Current action and preconditions to check: path_clear

Your task: For each precondition in the list above, predict whether it will hold at this action.

Consider the current scene as observed from the mobile robot's camera, and analyze the predicted future states of all dynamic agents (e.g., people, animals, vehicles, or any moving entities) within the NEXT SECOND.

IMPORTANT: Only answer "very likely" if you are absolutely certain—based on strong, clear evidence—that a dynamic agent will violate the precondition in the predicted future state. Do NOT answer "very likely" for unlikely, ambiguous, or low-probability risks.

Ask yourself for each precondition: Is there a high probability, with clear and convincing evidence, that the predicted future states of any dynamic agent will interfere with the predicted future state of the currently executing action within the NEXT SECOND, causing that precondition to fail?

Assess the risk level based on these predictions. Use "likely" or "very likely" if motions create a clear risk of interference.

Use "neutral" or "improbable" if agents are nearby but their predicted paths are clearly diverging or non-conflicting.

Failure Risk Categories: "very improbable", "improbable", "neutral", "likely", "very likely"

Answer Format: Output ONLY the probability_of_failure value from these categories: "very improbable", "improbable", "neutral", "likely", "very likely"

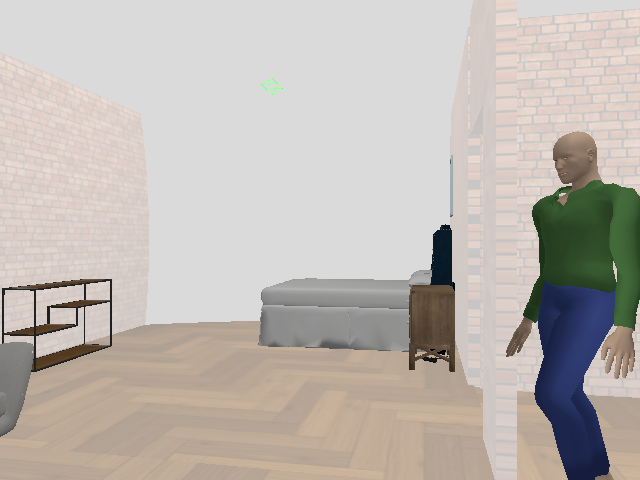

Answer: likely